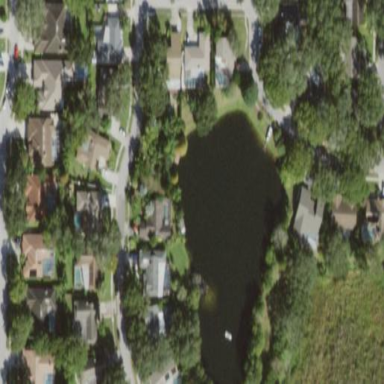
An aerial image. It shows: Pond surrounded by natural water.